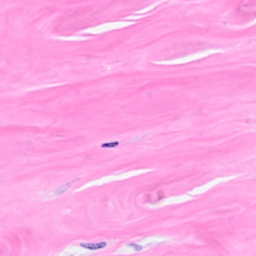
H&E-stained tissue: Breast